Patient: sex F, age 57
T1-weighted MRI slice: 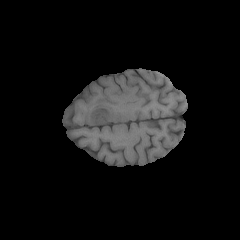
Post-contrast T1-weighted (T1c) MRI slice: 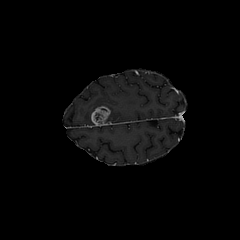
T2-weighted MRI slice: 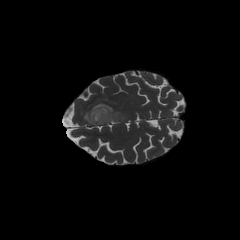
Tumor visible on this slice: yes
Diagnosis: Glioblastoma, IDH-wildtype
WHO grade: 4